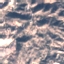
Land use / land cover: HerbaceousVegetation